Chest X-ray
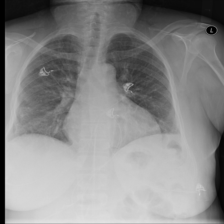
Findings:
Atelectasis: negative
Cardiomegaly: positive
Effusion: positive
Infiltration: negative
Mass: negative
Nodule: negative
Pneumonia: negative
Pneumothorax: negative
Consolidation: negative
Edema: negative
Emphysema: negative
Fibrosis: negative
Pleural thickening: negative
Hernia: negative